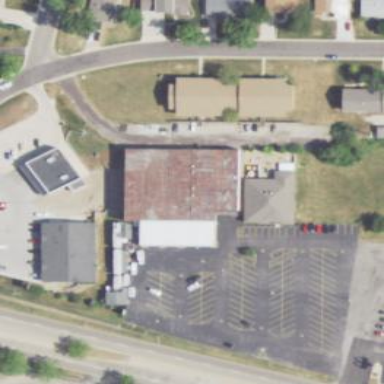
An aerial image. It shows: Commercial building with bowling alley on the leisure land.